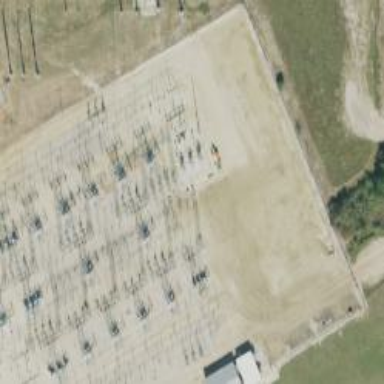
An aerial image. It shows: Switch used for power control.